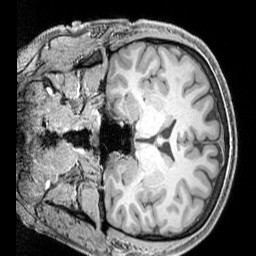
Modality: T1w
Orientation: coronal
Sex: male
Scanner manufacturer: siemens
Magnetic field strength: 3 T
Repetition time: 2.3 s
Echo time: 0.00226 s